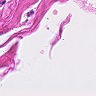
Metastatic tissue present: no